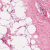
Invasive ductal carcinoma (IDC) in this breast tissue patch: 0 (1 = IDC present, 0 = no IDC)